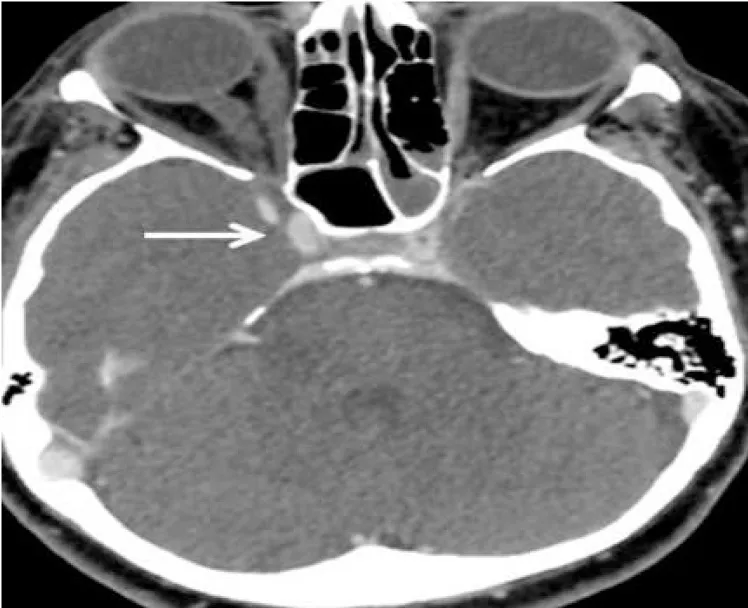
B: CT venogram shows absence of enhancement of the right cavernous sinus.
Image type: radiology (ct)